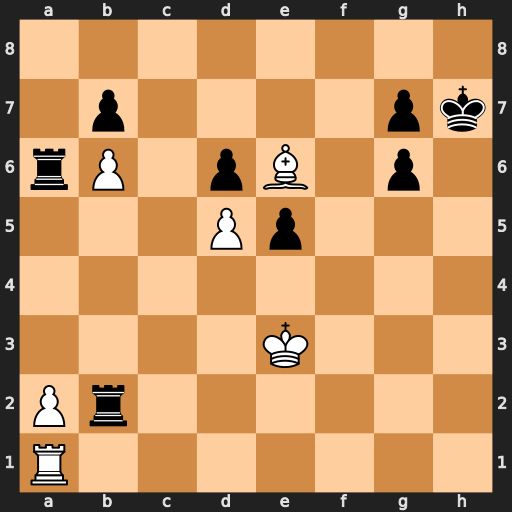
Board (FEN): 8/1p4pk/rP1pB1p1/3Pp3/8/4K3/Pr6/R7
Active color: w
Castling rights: -
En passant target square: -
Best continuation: Rh1+ Rh2 Rxh2#